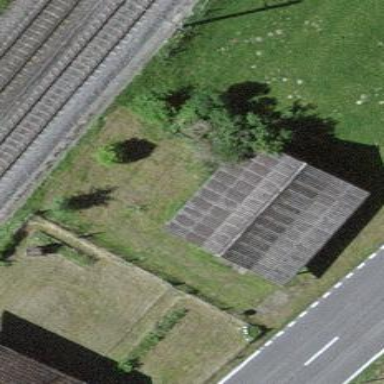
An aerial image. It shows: Shed.